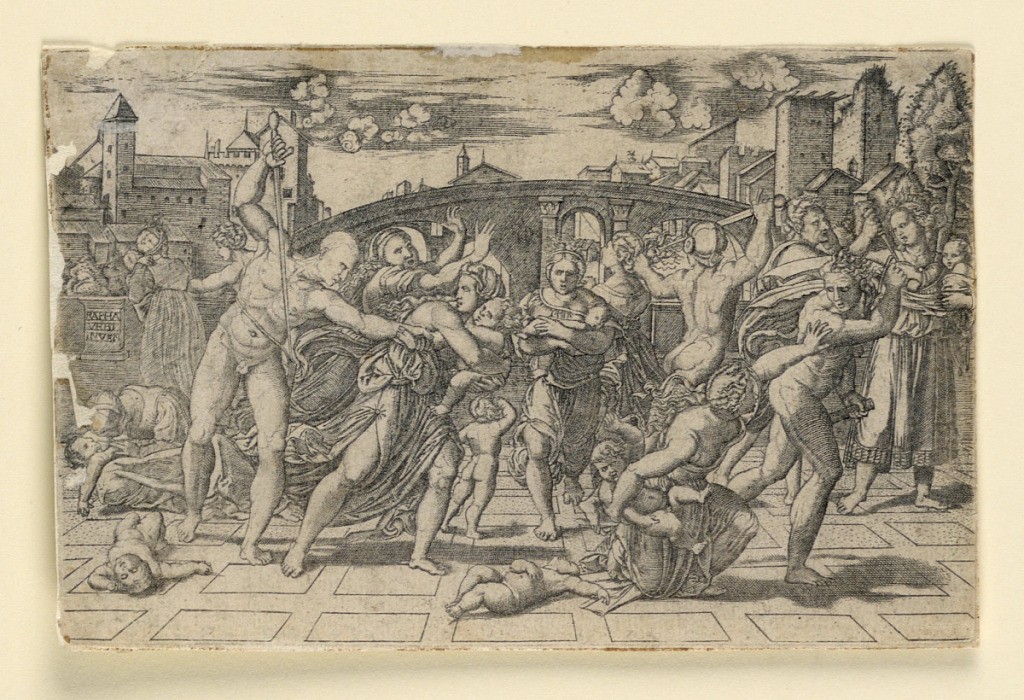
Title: Massacre of the Innocents
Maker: Etienne Delaune, French, 1519 - 1583
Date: ca. 1560
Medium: Engraving on white paper
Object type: Print
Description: It is a copy in reverse of Marc Antonio's engraving. Action t aking place in foreground.